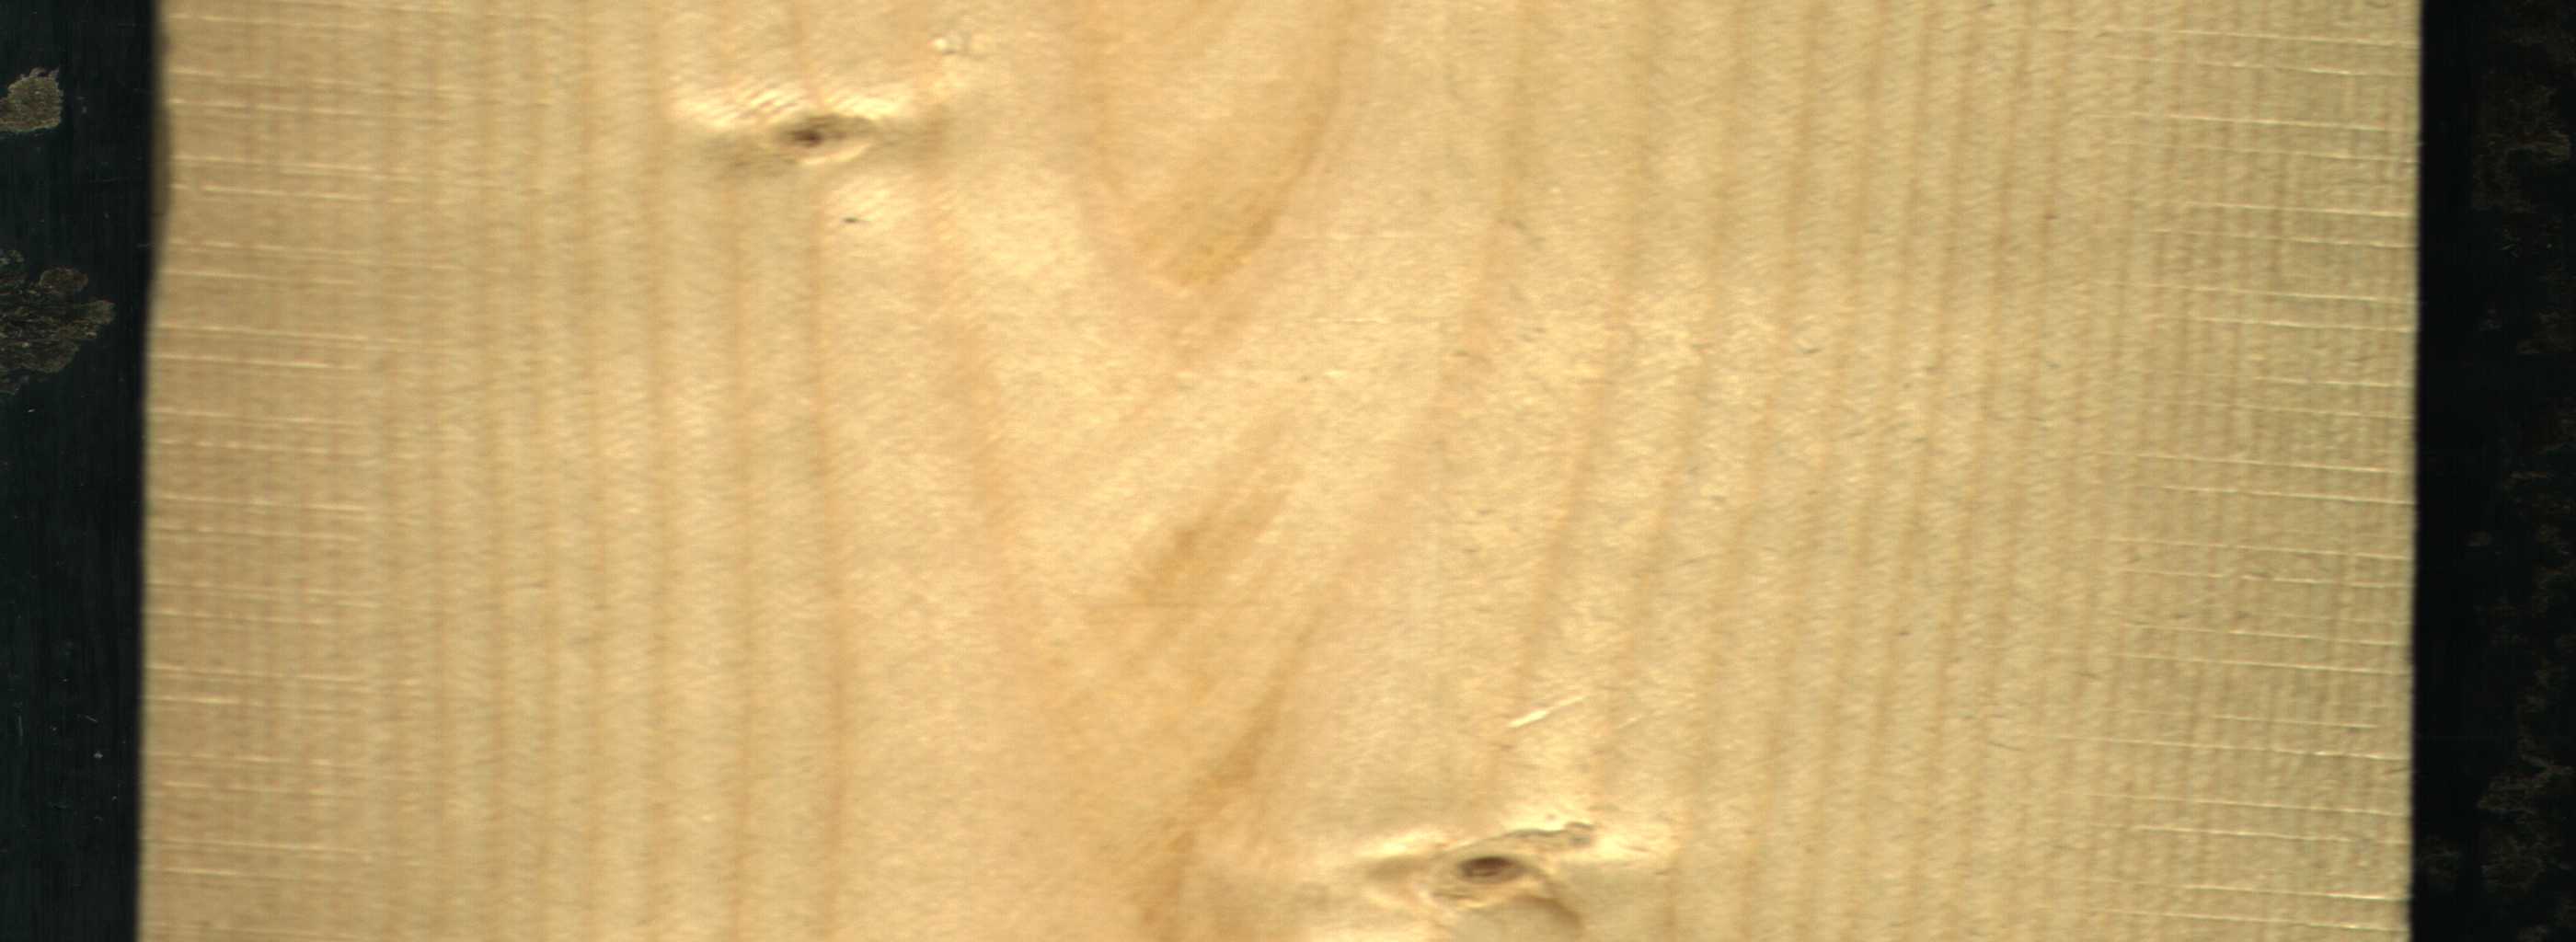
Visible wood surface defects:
Live_Knot
Live_Knot